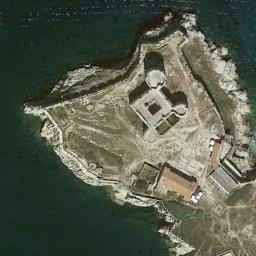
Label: palace